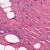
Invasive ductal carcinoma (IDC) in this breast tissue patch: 0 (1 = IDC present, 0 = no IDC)